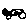
Label: car